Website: home-depot
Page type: review-order
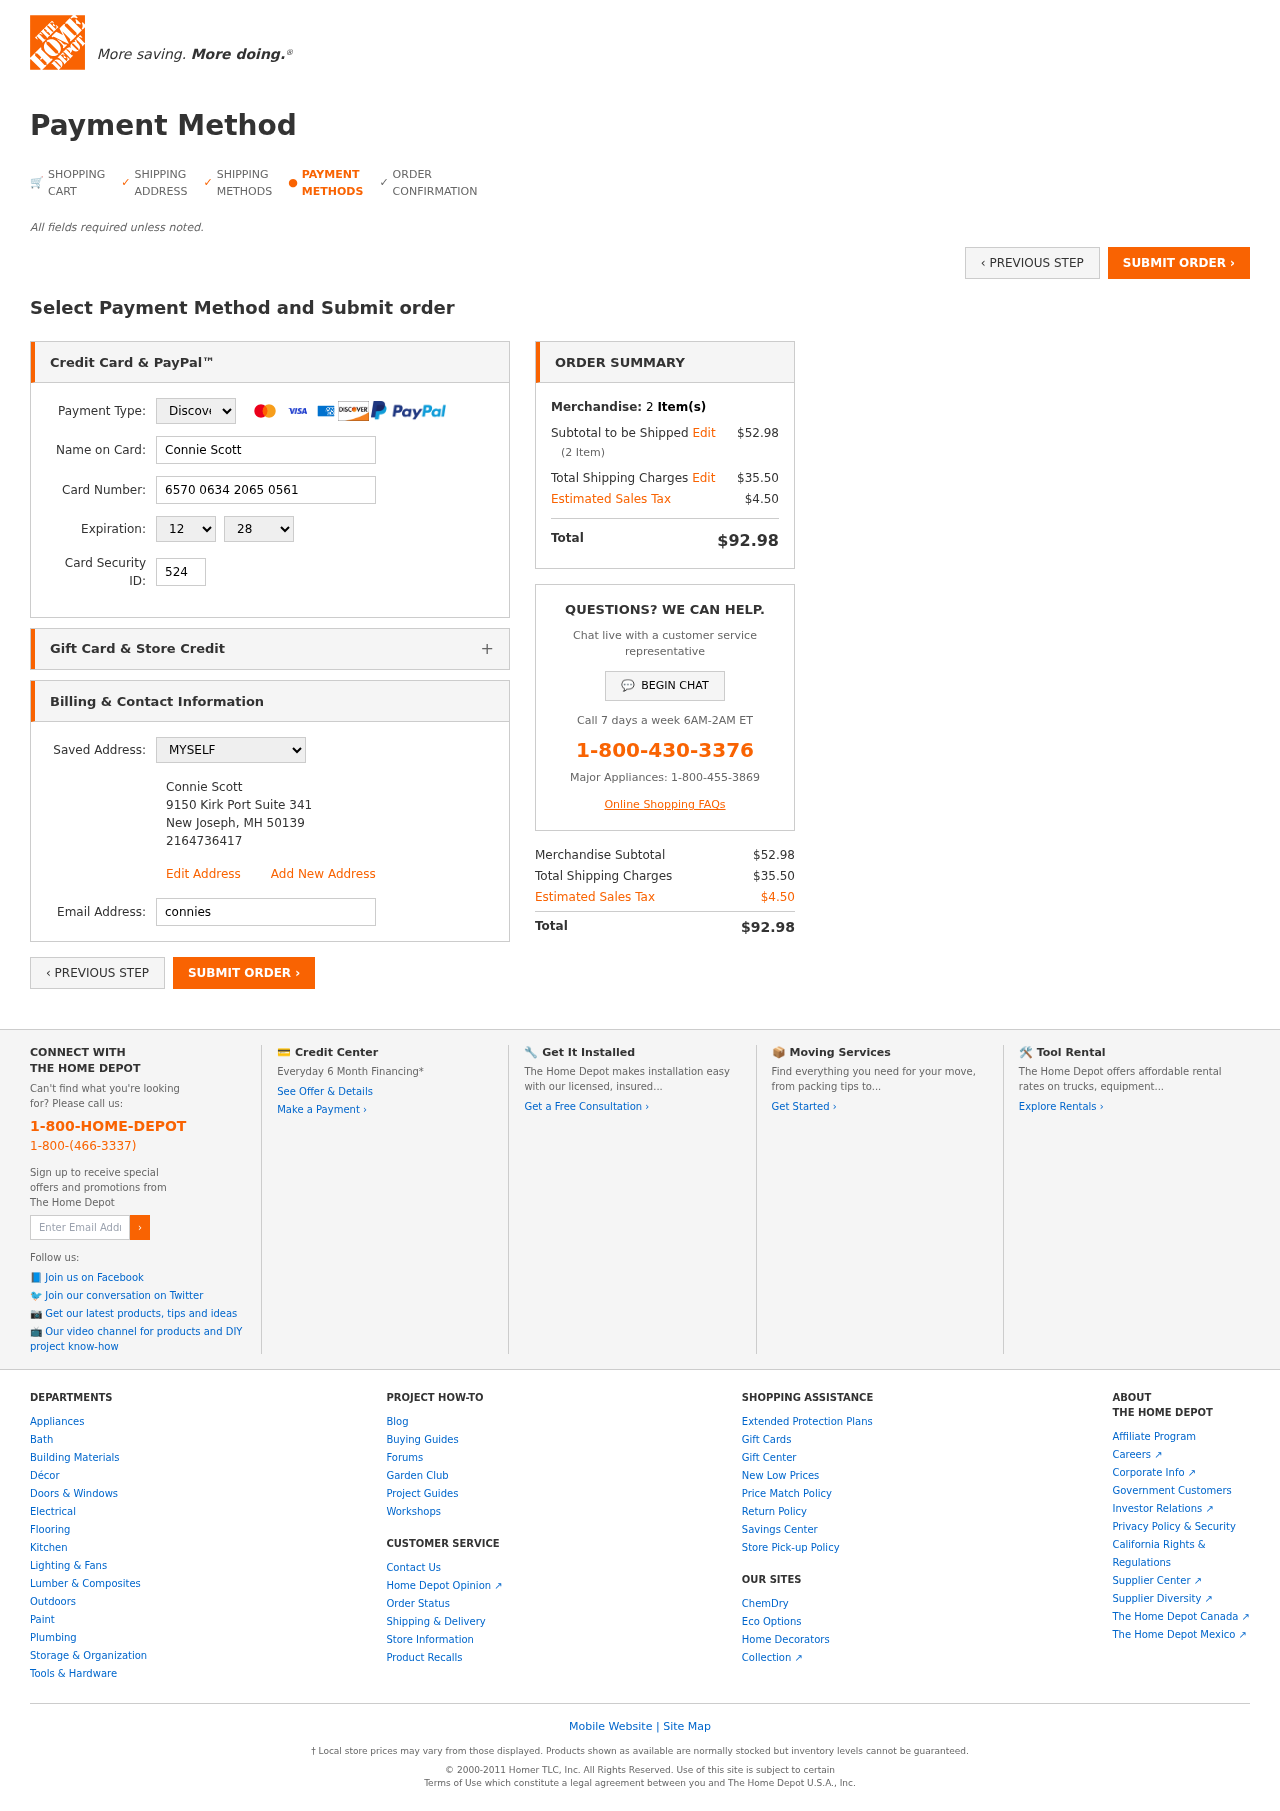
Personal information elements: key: PII_CARD_CVV
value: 524
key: PII_CARD_EXPIRY_MONTH
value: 12
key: PII_CARD_EXPIRY_YEAR
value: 28
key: PII_CARD_NUMBER
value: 6570 0634 2065 0561
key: PII_CARD_TYPE
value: Discover
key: PII_EMAIL
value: conniescott@hotmail.com
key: PII_FULLNAME
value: Connie Scott
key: PII_FULLNAME2
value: Connie Scott
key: PII_STREET
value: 9150 Kirk Port Suite 341
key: PII_CITY2
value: New Joseph
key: PII_STATE_ABBR2
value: MH
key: PII_POSTCODE
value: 50139
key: PII_POSTCODE_FULL
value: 50139
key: PII_POSTCODE_NUMERIC
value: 50139
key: PII_PHONE2
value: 2164736417
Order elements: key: ORDER_NUM_ITEMS
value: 2
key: ORDER_SUBTOTAL
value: $52.98
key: ORDER_NUM_ITEMS2
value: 2
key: ORDER_SHIPPING_COST
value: $35.50
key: ORDER_TAX
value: $4.50
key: ORDER_TOTAL
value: $92.98
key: ORDER_SUBTOTAL2
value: $52.98
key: ORDER_SHIPPING_COST2
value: $35.50
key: ORDER_TAX2
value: $4.50
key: ORDER_TOTAL2
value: $92.98